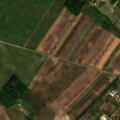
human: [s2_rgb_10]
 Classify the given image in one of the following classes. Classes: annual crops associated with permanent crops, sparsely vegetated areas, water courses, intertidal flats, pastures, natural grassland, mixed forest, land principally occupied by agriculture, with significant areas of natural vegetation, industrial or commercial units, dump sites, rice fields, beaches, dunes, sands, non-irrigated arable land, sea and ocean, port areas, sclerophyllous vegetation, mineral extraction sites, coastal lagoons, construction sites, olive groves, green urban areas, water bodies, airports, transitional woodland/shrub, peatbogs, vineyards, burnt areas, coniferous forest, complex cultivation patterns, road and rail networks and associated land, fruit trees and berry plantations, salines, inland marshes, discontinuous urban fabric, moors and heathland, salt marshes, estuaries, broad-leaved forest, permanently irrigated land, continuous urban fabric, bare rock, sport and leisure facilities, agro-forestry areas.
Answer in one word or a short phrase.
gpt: discontinuous urban fabric, non-irrigated arable land, land principally occupied by agriculture, with significant areas of natural vegetation